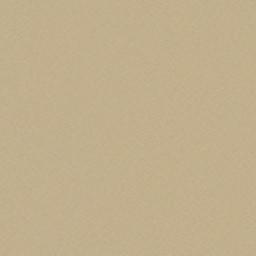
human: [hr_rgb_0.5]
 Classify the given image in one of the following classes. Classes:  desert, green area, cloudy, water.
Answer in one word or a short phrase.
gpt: desert